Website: crate-barrel
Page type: address-validator
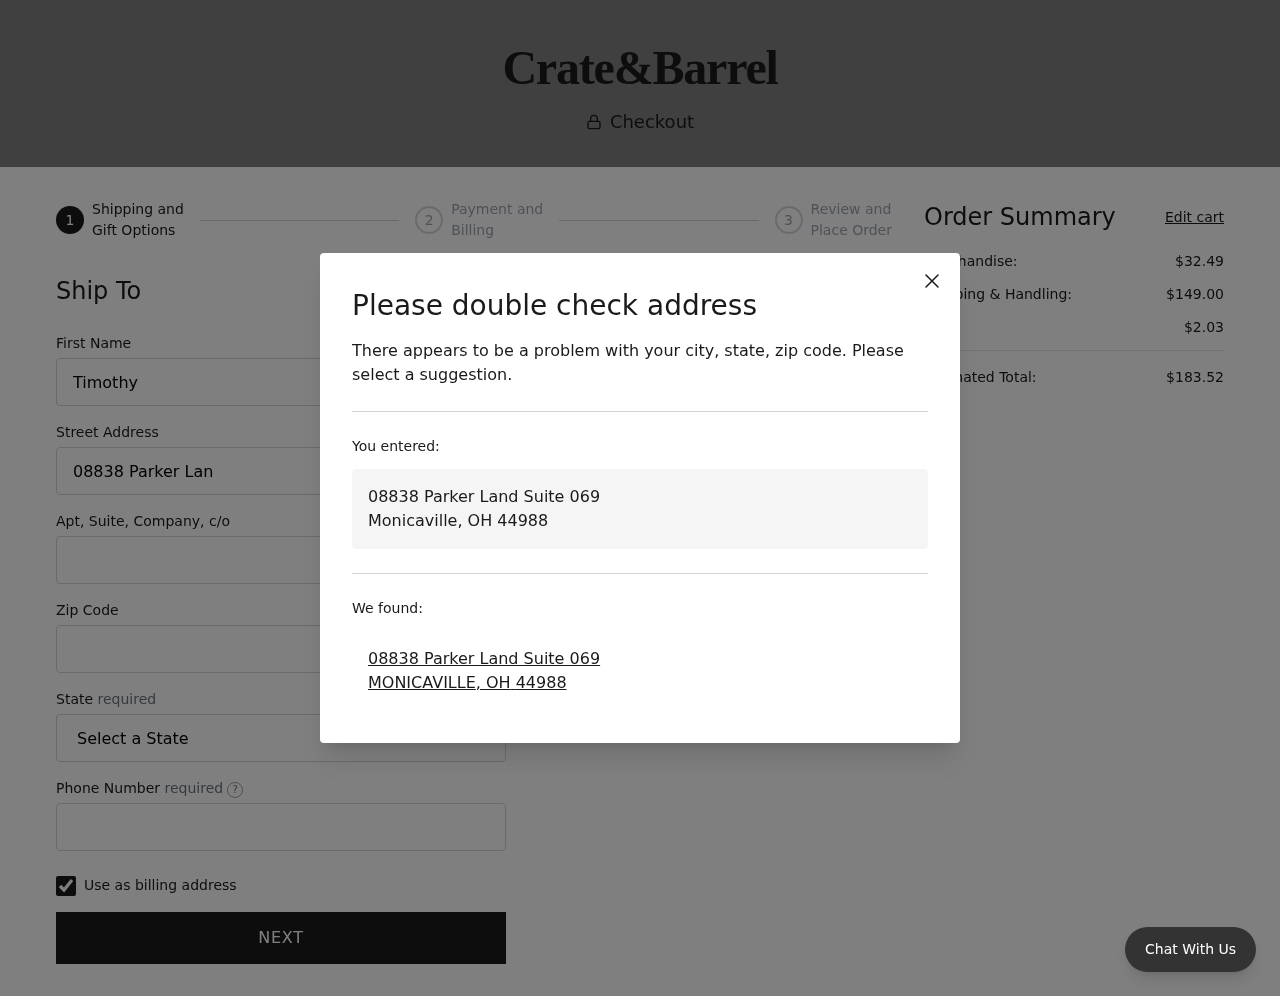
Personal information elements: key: PII_CITY
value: Monicaville
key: PII_CITY
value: MONICAVILLE
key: PII_FIRSTNAME
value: Timothy
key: PII_PHONE
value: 7848020587
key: PII_POSTCODE
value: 44988
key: PII_STATE
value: Ohio
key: PII_STATE_ABBR
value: OH
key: PII_STREET
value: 08838 Parker Land Suite 069
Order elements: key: ORDER_SUBTOTAL
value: $32.49
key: ORDER_SHIPPING_COST
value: $149.00
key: ORDER_TAX
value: $2.03
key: ORDER_TOTAL
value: $183.52